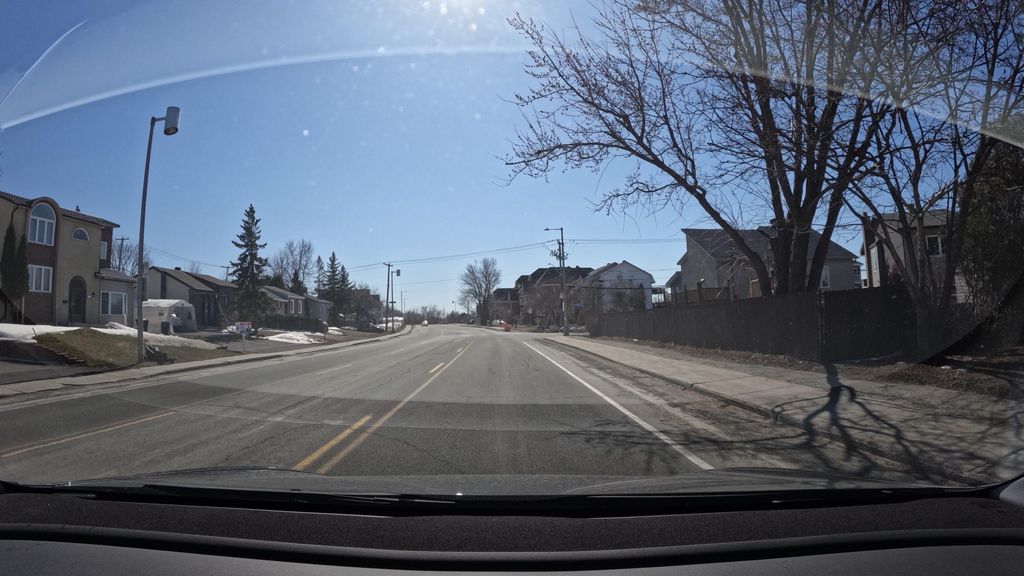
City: montreal